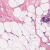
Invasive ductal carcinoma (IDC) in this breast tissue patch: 0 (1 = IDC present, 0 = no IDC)